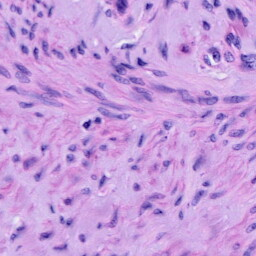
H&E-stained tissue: Cervix